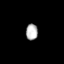
Tissue: lung
Cell type: Epithelial cells
Senescence score: 0.2178
Nuclear area (px): 188
Mean DAPI intensity: 180.138